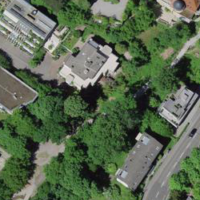
EUNIS habitat code: 53
Species observed at this site:
Certhia brachydactyla
Corvus corone
Turdus philomelos
Dendrocopos major
Aegithalos caudatus
Buteo buteo
Trifolium repens
Sylvia atricapilla
Spinus spinus
Poecile palustris
Phylloscopus collybita
Erithacus rubecula
Sitta europaea
Garrulus glandarius
Columba livia
Picus viridis
Corvus corax
Periparus ater
Motacilla cinerea
Cyanistes caeruleus
Anas platyrhynchos
Chloris chloris
Troglodytes troglodytes
Streptopelia decaocto
Passer domesticus
Fringilla coelebs
Carduelis carduelis
Turdus merula
Columba palumbus
Parus major
Milvus milvus
Regulus regulus